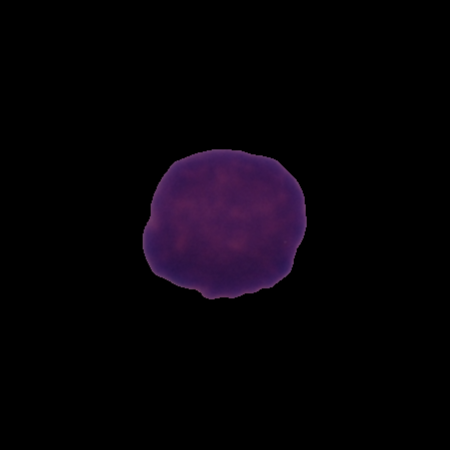
Label: healthy